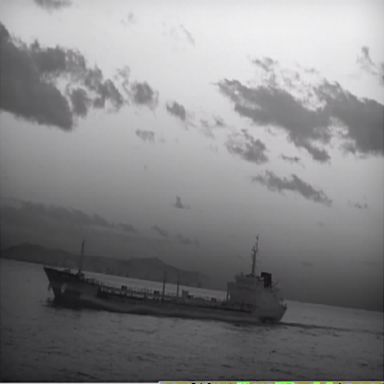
There is a liner in the infrared image.